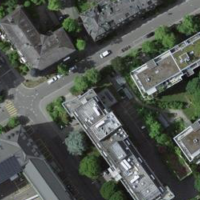
EUNIS habitat code: 54
Species observed at this site:
Aruncus dioicus
Linaria vulgaris